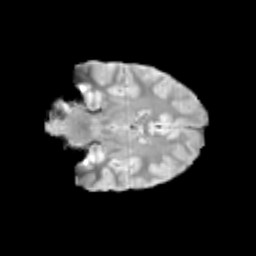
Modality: T2w
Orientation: coronal
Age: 13
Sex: male
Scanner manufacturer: siemens
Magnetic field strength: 3 T
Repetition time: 3.8 s
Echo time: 0.07 s